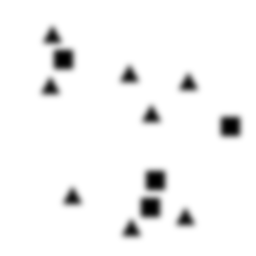
Squares: 4
Triangles: 8
Stars: 0
Total shapes: 12